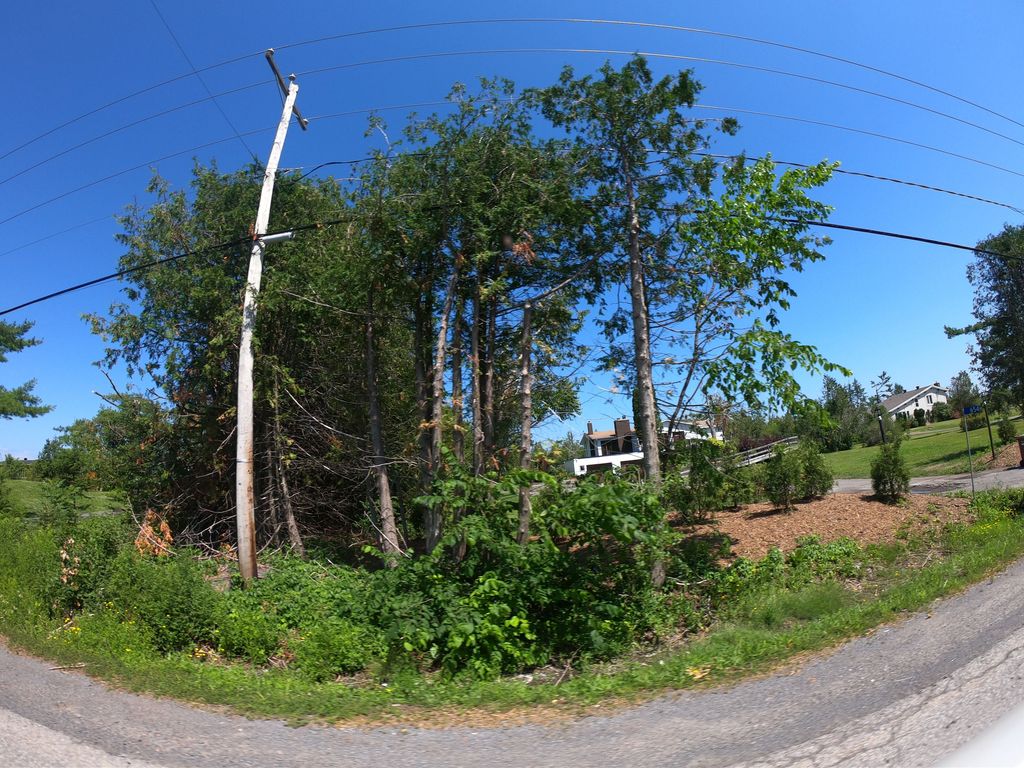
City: ottawa-gatineau